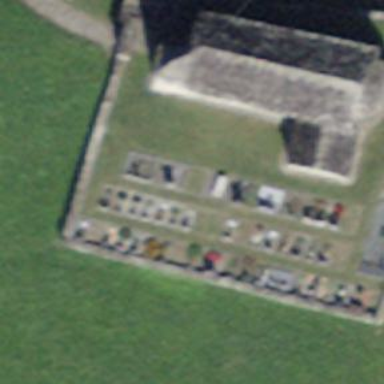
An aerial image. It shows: Cemetery.